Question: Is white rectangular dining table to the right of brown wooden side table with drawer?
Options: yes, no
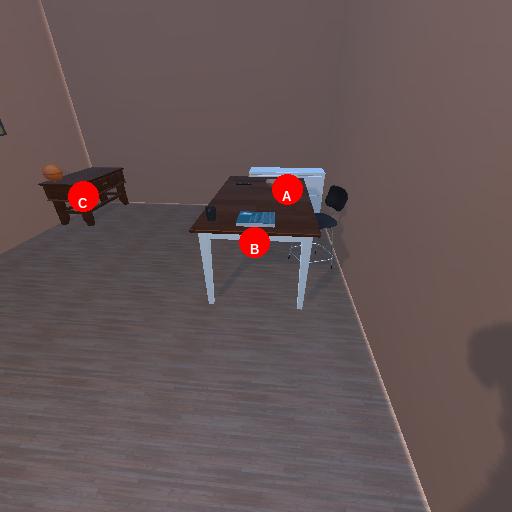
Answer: yes